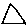
Label: triangle